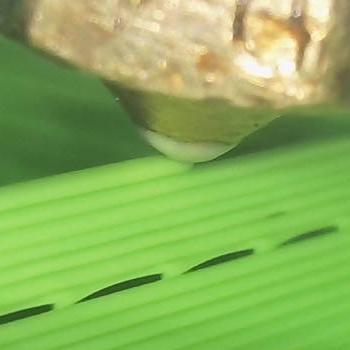
Flow rate: 126%